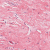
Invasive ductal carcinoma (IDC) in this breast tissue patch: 0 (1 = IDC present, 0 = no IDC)